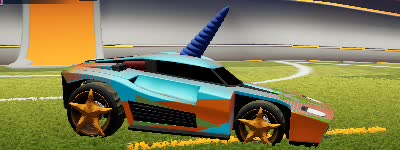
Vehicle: breakout